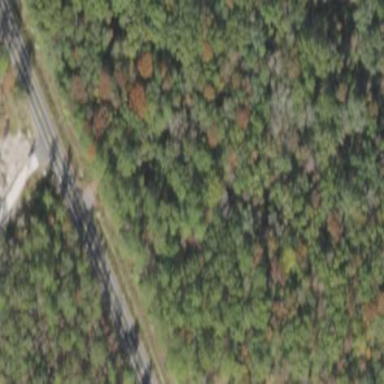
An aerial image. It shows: Mixed woodland with various types of leaves.